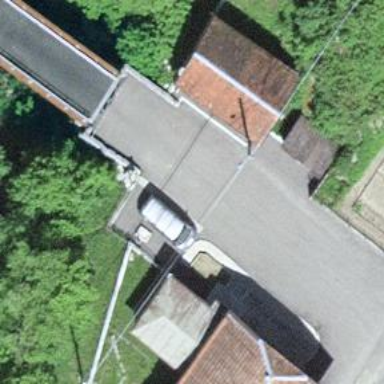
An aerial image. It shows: Drinking water facility.